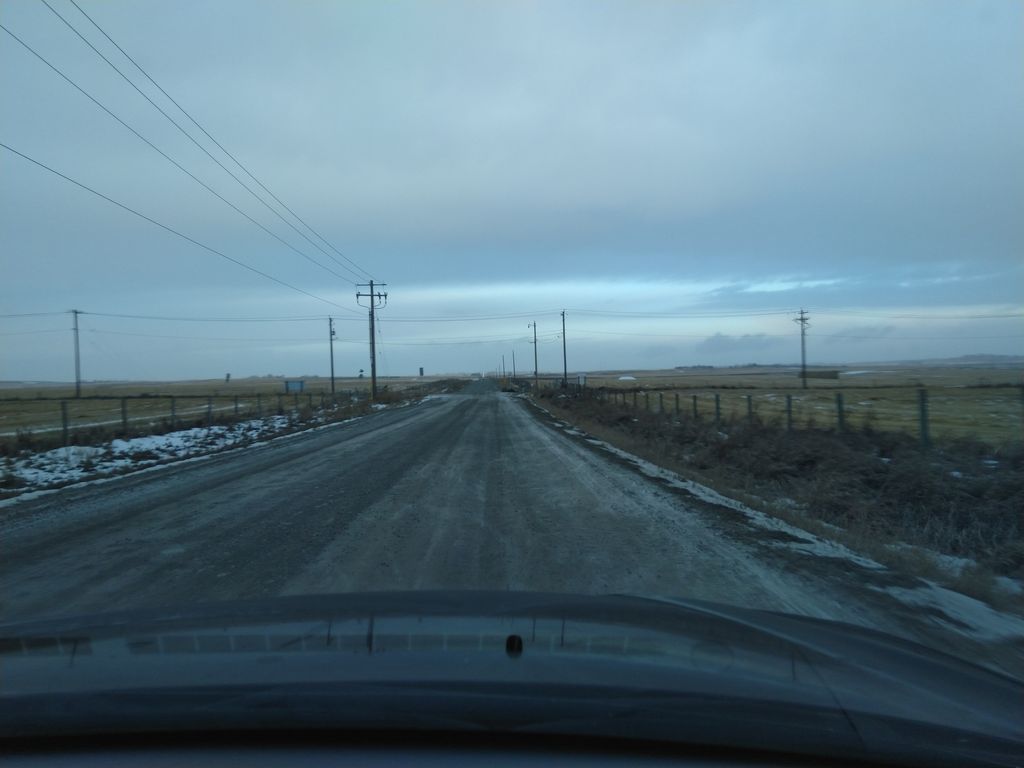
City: calgary